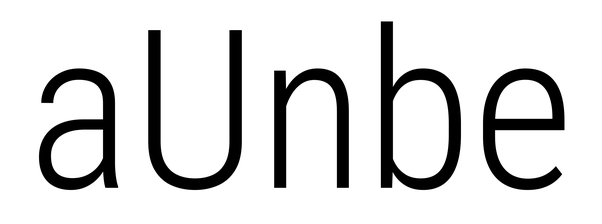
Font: Roboto_Condensed_Light